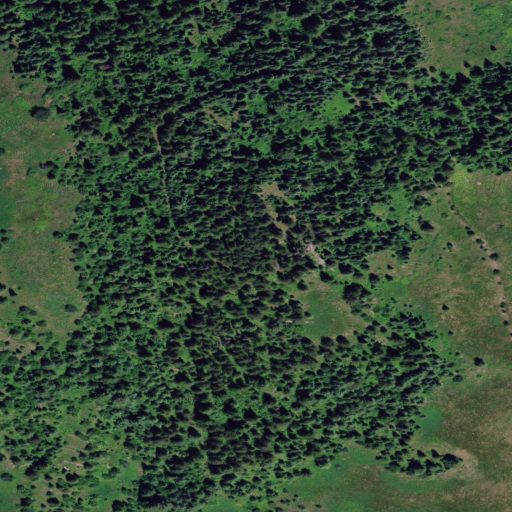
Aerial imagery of mountain in Idaho named Gorman Hill containing evergreen forest and shrub